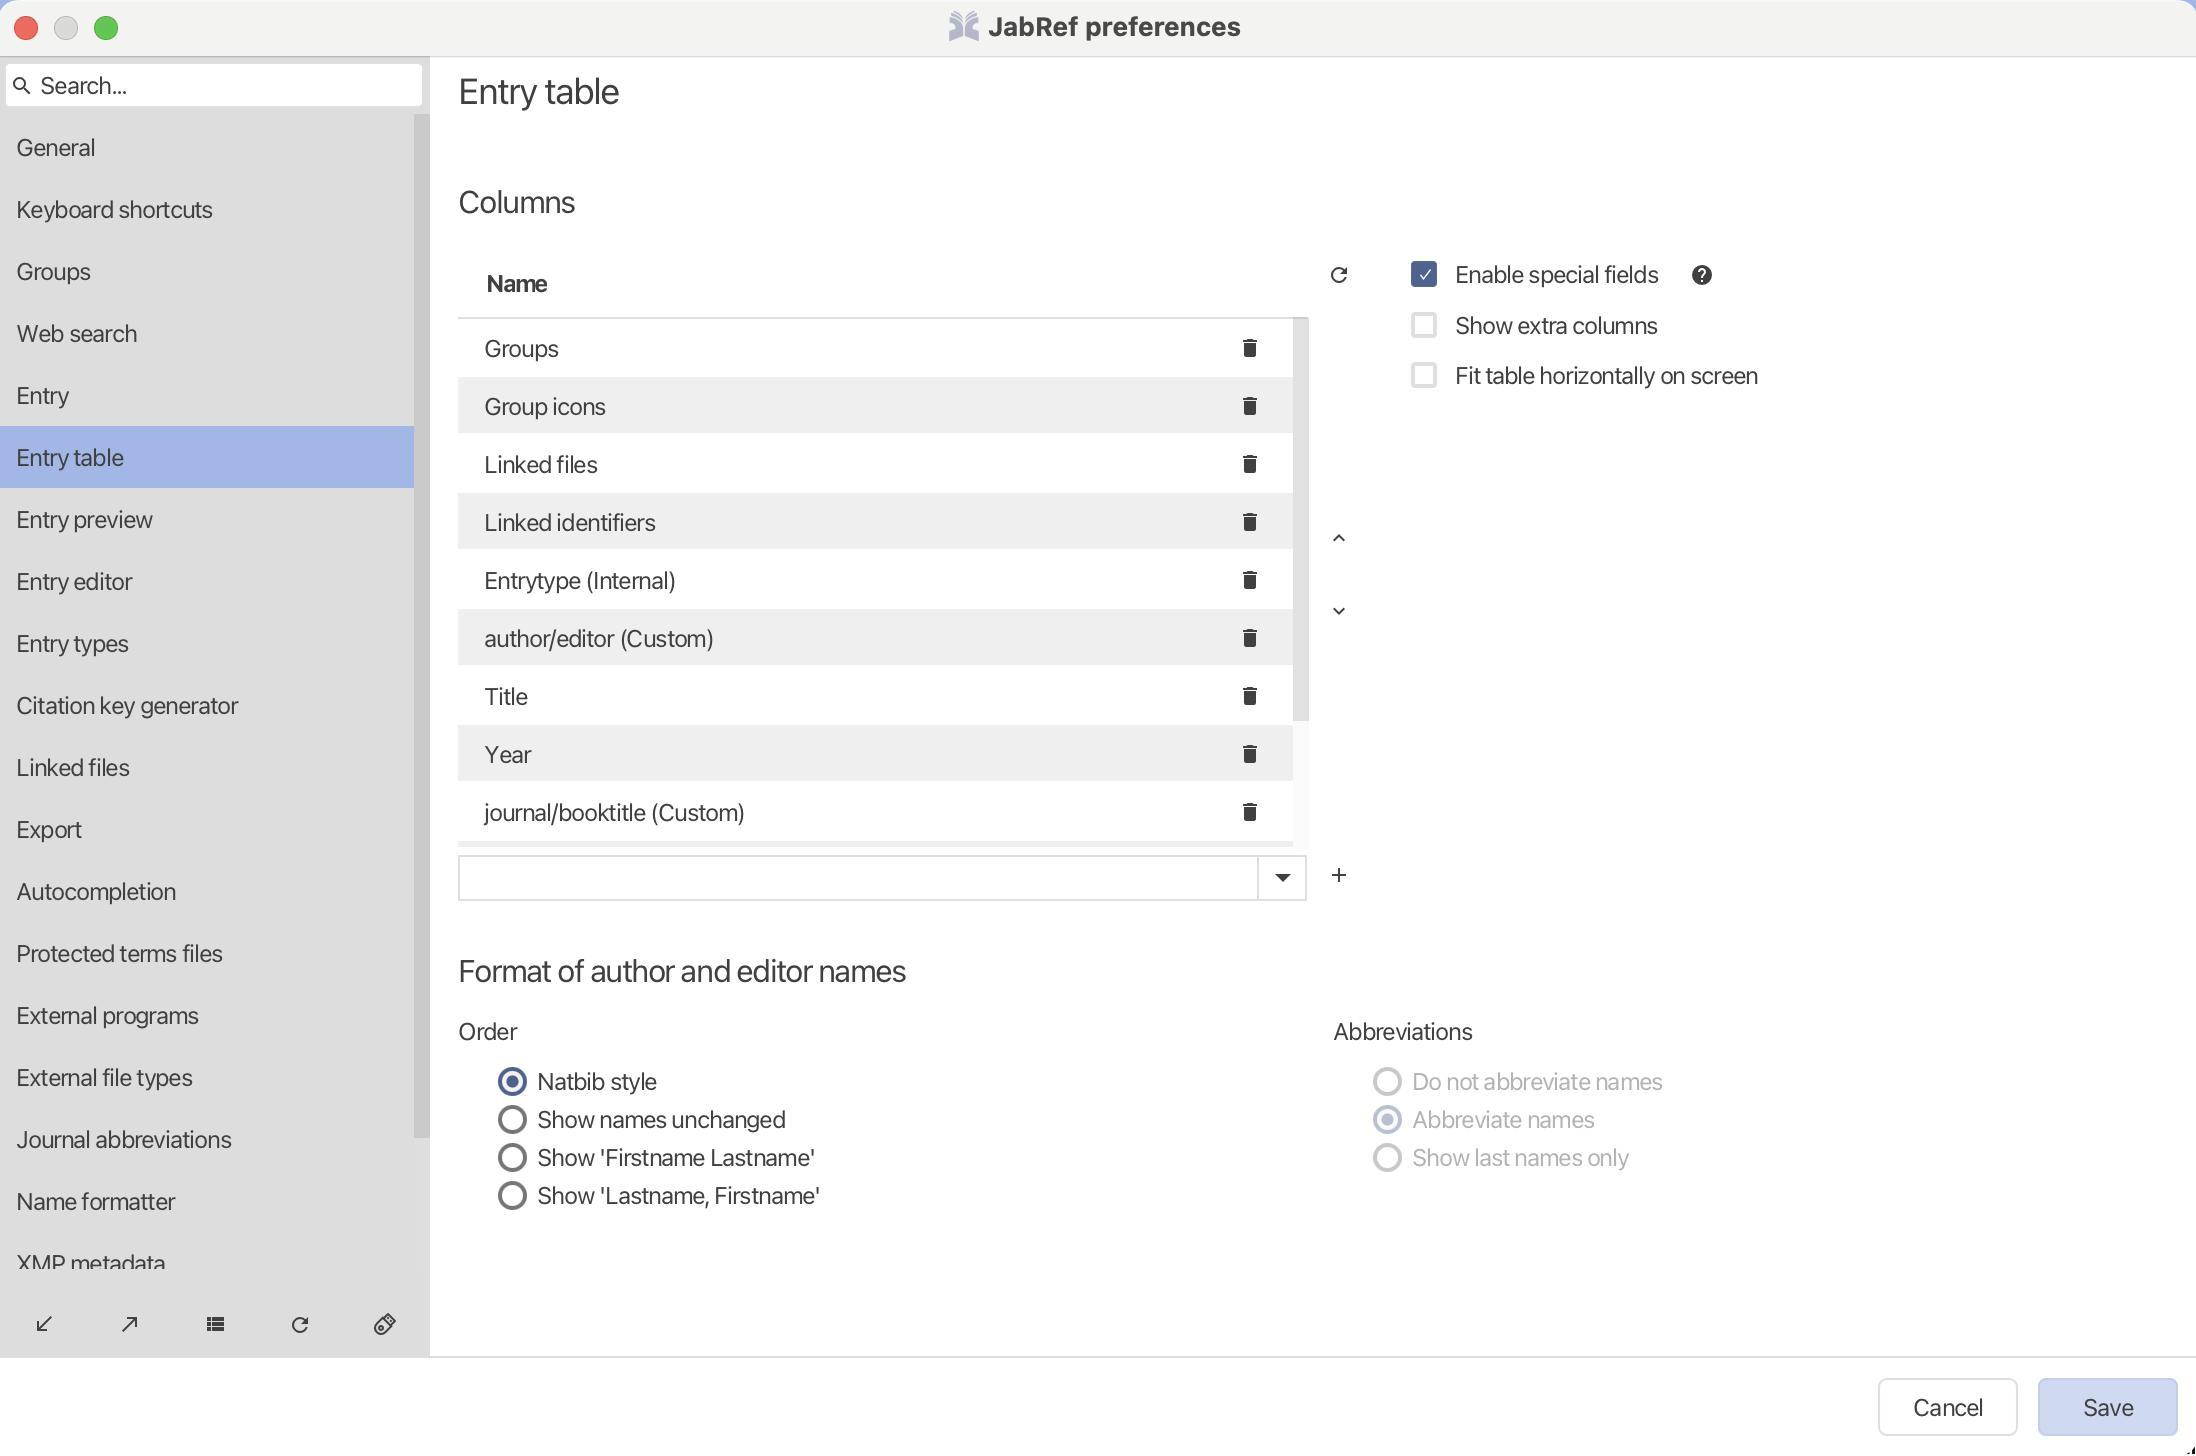
Accessibility tree:
{"name": "JabRef_preferences", "role": "AXWindow", "description": null, "role_description": "звичайне вікно", "value": null, "position": "314.00;193.00", "size": "1100;728", "children": [{"name": null, "role": "No role", "description": null, "role_description": "dialog", "value": null, "position": "0.00;28.00", "size": "1100;700", "children": [{"name": null, "role": "AXButton", "description": "Cancel", "role_description": "кнопка", "value": null, "position": "940.00;689.00", "size": "70;29", "children": []}, {"name": null, "role": "AXButton", "description": "Save", "role_description": "кнопка", "value": null, "position": "1020.00;689.00", "size": "70;29", "children": []}, {"name": null, "role": "AXTextField", "description": null, "role_description": "текстове поле", "value": "Search...", "position": "3.00;31.00", "size": "210;23", "children": [{"name": null, "role": "AXStaticText", "description": null, "role_description": "текст", "value": "Search...", "position": "21.00;35.00", "size": "43;15", "children": []}, {"name": null, "role": "AXStaticText", "description": null, "role_description": "текст", "value": "", "position": "21.00;35.00", "size": "0;15", "children": []}, {"name": null, "role": "AXStaticText", "description": null, "role_description": "текст", "value": null, "position": "6.00;35.50", "size": "12;14", "children": []}]}, {"name": null, "role": "AXTable", "description": null, "role_description": "list", "value": null, "position": "0.00;57.00", "size": "216;580", "children": [{"name": "General", "role": "AXRow", "description": null, "role_description": "рядок таблиці", "value": null, "position": "1.00;58.00", "size": "207;31", "children": [{"name": null, "role": "AXStaticText", "description": null, "role_description": "текст", "value": "General", "position": "9.00;66.00", "size": "39;15", "children": []}]}, {"name": "Keyboard_shortcuts", "role": "AXRow", "description": null, "role_description": "рядок таблиці", "value": null, "position": "1.00;89.00", "size": "207;31", "children": [{"name": null, "role": "AXStaticText", "description": null, "role_description": "текст", "value": "Keyboard shortcuts", "position": "9.00;97.00", "size": "98;15", "children": []}]}, {"name": "Groups", "role": "AXRow", "description": null, "role_description": "рядок таблиці", "value": null, "position": "1.00;120.00", "size": "207;31", "children": [{"name": null, "role": "AXStaticText", "description": null, "role_description": "текст", "value": "Groups", "position": "9.00;128.00", "size": "37;15", "children": []}]}, {"name": "Web_search", "role": "AXRow", "description": null, "role_description": "рядок таблиці", "value": null, "position": "1.00;151.00", "size": "207;31", "children": [{"name": null, "role": "AXStaticText", "description": null, "role_description": "текст", "value": "Web search", "position": "9.00;159.00", "size": "60;15", "children": []}]}, {"name": "Entry", "role": "AXRow", "description": null, "role_description": "рядок таблиці", "value": null, "position": "1.00;182.00", "size": "207;31", "children": [{"name": null, "role": "AXStaticText", "description": null, "role_description": "текст", "value": "Entry", "position": "9.00;190.00", "size": "26;15", "children": []}]}, {"name": "Entry_table", "role": "AXRow", "description": null, "role_description": "рядок таблиці", "value": null, "position": "1.00;213.00", "size": "207;31", "children": [{"name": null, "role": "AXStaticText", "description": null, "role_description": "текст", "value": "Entry table", "position": "9.00;221.00", "size": "53;15", "children": []}]}, {"name": "Entry_preview", "role": "AXRow", "description": null, "role_description": "рядок таблиці", "value": null, "position": "1.00;244.00", "size": "207;31", "children": [{"name": null, "role": "AXStaticText", "description": null, "role_description": "текст", "value": "Entry preview", "position": "9.00;252.00", "size": "68;15", "children": []}]}, {"name": "Entry_editor", "role": "AXRow", "description": null, "role_description": "рядок таблиці", "value": null, "position": "1.00;275.00", "size": "207;31", "children": [{"name": null, "role": "AXStaticText", "description": null, "role_description": "текст", "value": "Entry editor", "position": "9.00;283.00", "size": "58;15", "children": []}]}, {"name": "Entry_types", "role": "AXRow", "description": null, "role_description": "рядок таблиці", "value": null, "position": "1.00;306.00", "size": "207;31", "children": [{"name": null, "role": "AXStaticText", "description": null, "role_description": "текст", "value": "Entry types", "position": "9.00;314.00", "size": "56;15", "children": []}]}, {"name": "Citation_key_generator", "role": "AXRow", "description": null, "role_description": "рядок таблиці", "value": null, "position": "1.00;337.00", "size": "207;31", "children": [{"name": null, "role": "AXStaticText", "description": null, "role_description": "текст", "value": "Citation key generator", "position": "9.00;345.00", "size": "110;15", "children": []}]}, {"name": "Linked_files", "role": "AXRow", "description": null, "role_description": "рядок таблиці", "value": null, "position": "1.00;368.00", "size": "207;31", "children": [{"name": null, "role": "AXStaticText", "description": null, "role_description": "текст", "value": "Linked files", "position": "9.00;376.00", "size": "56;15", "children": []}]}, {"name": "Export", "role": "AXRow", "description": null, "role_description": "рядок таблиці", "value": null, "position": "1.00;399.00", "size": "207;31", "children": [{"name": null, "role": "AXStaticText", "description": null, "role_description": "текст", "value": "Export", "position": "9.00;407.00", "size": "33;15", "children": []}]}, {"name": "Autocompletion", "role": "AXRow", "description": null, "role_description": "рядок таблиці", "value": null, "position": "1.00;430.00", "size": "207;31", "children": [{"name": null, "role": "AXStaticText", "description": null, "role_description": "текст", "value": "Autocompletion", "position": "9.00;438.00", "size": "80;15", "children": []}]}, {"name": "Protected_terms_files", "role": "AXRow", "description": null, "role_description": "рядок таблиці", "value": null, "position": "1.00;461.00", "size": "207;31", "children": [{"name": null, "role": "AXStaticText", "description": null, "role_description": "текст", "value": "Protected terms files", "position": "9.00;469.00", "size": "103;15", "children": []}]}, {"name": "External_programs", "role": "AXRow", "description": null, "role_description": "рядок таблиці", "value": null, "position": "1.00;492.00", "size": "207;31", "children": [{"name": null, "role": "AXStaticText", "description": null, "role_description": "текст", "value": "External programs", "position": "9.00;500.00", "size": "91;15", "children": []}]}, {"name": "External_file_types", "role": "AXRow", "description": null, "role_description": "рядок таблиці", "value": null, "position": "1.00;523.00", "size": "207;31", "children": [{"name": null, "role": "AXStaticText", "description": null, "role_description": "текст", "value": "External file types", "position": "9.00;531.00", "size": "88;15", "children": []}]}, {"name": "Journal_abbreviations", "role": "AXRow", "description": null, "role_description": "рядок таблиці", "value": null, "position": "1.00;554.00", "size": "207;31", "children": [{"name": null, "role": "AXStaticText", "description": null, "role_description": "текст", "value": "Journal abbreviations", "position": "9.00;562.00", "size": "107;15", "children": []}]}, {"name": "Name_formatter", "role": "AXRow", "description": null, "role_description": "рядок таблиці", "value": null, "position": "1.00;585.00", "size": "207;31", "children": [{"name": null, "role": "AXStaticText", "description": null, "role_description": "текст", "value": "Name formatter", "position": "9.00;593.00", "size": "79;15", "children": []}]}, {"name": "XMP_metadata", "role": "AXRow", "description": null, "role_description": "рядок таблиці", "value": null, "position": "1.00;616.00", "size": "207;31", "children": [{"name": null, "role": "AXStaticText", "description": null, "role_description": "текст", "value": "XMP metadata", "position": "9.00;624.00", "size": "75;15", "children": []}]}, {"name": null, "role": "AXScrollBar", "description": null, "role_description": "смуга прокручування", "value": 0.0, "position": "208.00;57.00", "size": "8;580", "children": [{"name": null, "role": "AXButton", "description": null, "role_description": "кнопка", "value": null, "position": "208.00;635.50", "size": "8;1", "children": []}, {"name": null, "role": "AXButton", "description": null, "role_description": "кнопка", "value": null, "position": "208.00;57.00", "size": "8;1", "children": []}, {"name": null, "role": "AXValueIndicator", "description": null, "role_description": "індикатор значення", "value": 0.0, "position": "208.00;57.00", "size": "8;512", "children": []}]}]}, {"name": null, "role": "AXButton", "description": null, "role_description": "кнопка", "value": null, "position": "3.00;648.50", "size": "40;26", "children": []}, {"name": null, "role": "AXButton", "description": null, "role_description": "кнопка", "value": null, "position": "46.00;648.50", "size": "40;26", "children": []}, {"name": null, "role": "AXButton", "description": null, "role_description": "кнопка", "value": null, "position": "88.50;648.50", "size": "40;26", "children": []}, {"name": null, "role": "AXButton", "description": null, "role_description": "кнопка", "value": null, "position": "131.00;648.50", "size": "40;26", "children": []}, {"name": null, "role": "AXCheckBox", "description": null, "role_description": "галочка", "value": 0, "position": "173.50;648.50", "size": "40;26", "children": []}, {"name": null, "role": "AXScrollArea", "description": null, "role_description": "область прокручування", "value": null, "position": "224.00;28.00", "size": "876;650", "children": [{"name": null, "role": "AXStaticText", "description": null, "role_description": "текст", "value": "Entry table", "position": "230.00;34.00", "size": "80;32", "children": []}, {"name": null, "role": "AXStaticText", "description": null, "role_description": "текст", "value": "Columns", "position": "230.00;76.00", "size": "58;38", "children": []}, {"name": null, "role": "AXTable", "description": null, "role_description": "таблиця", "value": null, "position": "230.00;123.50", "size": "426;302", "children": [{"name": "Name", "role": "AXColumn", "description": null, "role_description": "стовпчик", "value": null, "position": "230.00;123.50", "size": "377;36", "children": [{"name": null, "role": "AXStaticText", "description": null, "role_description": "текст", "value": "Name", "position": "232.00;123.50", "size": "373;36", "children": []}]}, {"name": "", "role": "AXColumn", "description": null, "role_description": "стовпчик", "value": null, "position": "607.00;123.50", "size": "40;36", "children": [{"name": null, "role": "AXStaticText", "description": null, "role_description": "текст", "value": null, "position": "609.00;123.50", "size": "36;36", "children": []}]}, {"name": null, "role": "AXRow", "description": null, "role_description": "рядок таблиці", "value": null, "position": "230.00;159.50", "size": "418;29", "children": [{"name": "Groups", "role": "AXCell", "description": null, "role_description": "комірка", "value": null, "position": "230.00;159.50", "size": "377;29", "children": [{"name": null, "role": "AXStaticText", "description": null, "role_description": "текст", "value": "Groups", "position": "243.00;166.50", "size": "37;15", "children": []}]}, {"name": null, "role": "AXCell", "description": null, "role_description": "комірка", "value": null, "position": "607.00;159.50", "size": "40;29", "children": [{"name": null, "role": "AXStaticText", "description": null, "role_description": "текст", "value": null, "position": "620.00;166.50", "size": "12;14", "children": []}]}]}, {"name": null, "role": "AXRow", "description": null, "role_description": "рядок таблиці", "value": null, "position": "230.00;188.50", "size": "418;29", "children": [{"name": "Group_icons", "role": "AXCell", "description": null, "role_description": "комірка", "value": null, "position": "230.00;188.50", "size": "377;29", "children": [{"name": null, "role": "AXStaticText", "description": null, "role_description": "текст", "value": "Group icons", "position": "243.00;195.50", "size": "61;15", "children": []}]}, {"name": null, "role": "AXCell", "description": null, "role_description": "комірка", "value": null, "position": "607.00;188.50", "size": "40;29", "children": [{"name": null, "role": "AXStaticText", "description": null, "role_description": "текст", "value": null, "position": "620.00;195.50", "size": "12;14", "children": []}]}]}, {"name": null, "role": "AXRow", "description": null, "role_description": "рядок таблиці", "value": null, "position": "230.00;217.50", "size": "418;29", "children": [{"name": "Linked_files", "role": "AXCell", "description": null, "role_description": "комірка", "value": null, "position": "230.00;217.50", "size": "377;29", "children": [{"name": null, "role": "AXStaticText", "description": null, "role_description": "текст", "value": "Linked files", "position": "243.00;224.50", "size": "56;15", "children": []}]}, {"name": null, "role": "AXCell", "description": null, "role_description": "комірка", "value": null, "position": "607.00;217.50", "size": "40;29", "children": [{"name": null, "role": "AXStaticText", "description": null, "role_description": "текст", "value": null, "position": "620.00;224.50", "size": "12;14", "children": []}]}]}, {"name": null, "role": "AXRow", "description": null, "role_description": "рядок таблиці", "value": null, "position": "230.00;246.50", "size": "418;29", "children": [{"name": "Linked_identifiers", "role": "AXCell", "description": null, "role_description": "комірка", "value": null, "position": "230.00;246.50", "size": "377;29", "children": [{"name": null, "role": "AXStaticText", "description": null, "role_description": "текст", "value": "Linked identifiers", "position": "243.00;253.50", "size": "85;15", "children": []}]}, {"name": null, "role": "AXCell", "description": null, "role_description": "комірка", "value": null, "position": "607.00;246.50", "size": "40;29", "children": [{"name": null, "role": "AXStaticText", "description": null, "role_description": "текст", "value": null, "position": "620.00;253.50", "size": "12;14", "children": []}]}]}, {"name": null, "role": "AXRow", "description": null, "role_description": "рядок таблиці", "value": null, "position": "230.00;275.50", "size": "418;29", "children": [{"name": "Entrytype_(Internal)", "role": "AXCell", "description": null, "role_description": "комірка", "value": null, "position": "230.00;275.50", "size": "377;29", "children": [{"name": null, "role": "AXStaticText", "description": null, "role_description": "текст", "value": "Entrytype (Internal)", "position": "243.00;282.50", "size": "96;15", "children": []}]}, {"name": null, "role": "AXCell", "description": null, "role_description": "комірка", "value": null, "position": "607.00;275.50", "size": "40;29", "children": [{"name": null, "role": "AXStaticText", "description": null, "role_description": "текст", "value": null, "position": "620.00;282.50", "size": "12;14", "children": []}]}]}, {"name": null, "role": "AXRow", "description": null, "role_description": "рядок таблиці", "value": null, "position": "230.00;304.50", "size": "418;29", "children": [{"name": "author/editor_(Custom)", "role": "AXCell", "description": null, "role_description": "комірка", "value": null, "position": "230.00;304.50", "size": "377;29", "children": [{"name": null, "role": "AXStaticText", "description": null, "role_description": "текст", "value": "author/editor (Custom)", "position": "243.00;311.50", "size": "115;15", "children": []}]}, {"name": null, "role": "AXCell", "description": null, "role_description": "комірка", "value": null, "position": "607.00;304.50", "size": "40;29", "children": [{"name": null, "role": "AXStaticText", "description": null, "role_description": "текст", "value": null, "position": "620.00;311.50", "size": "12;14", "children": []}]}]}, {"name": null, "role": "AXRow", "description": null, "role_description": "рядок таблиці", "value": null, "position": "230.00;333.50", "size": "418;29", "children": [{"name": "Title", "role": "AXCell", "description": null, "role_description": "комірка", "value": null, "position": "230.00;333.50", "size": "377;29", "children": [{"name": null, "role": "AXStaticText", "description": null, "role_description": "текст", "value": "Title", "position": "243.00;340.50", "size": "22;15", "children": []}]}, {"name": null, "role": "AXCell", "description": null, "role_description": "комірка", "value": null, "position": "607.00;333.50", "size": "40;29", "children": [{"name": null, "role": "AXStaticText", "description": null, "role_description": "текст", "value": null, "position": "620.00;340.50", "size": "12;14", "children": []}]}]}, {"name": null, "role": "AXRow", "description": null, "role_description": "рядок таблиці", "value": null, "position": "230.00;362.50", "size": "418;29", "children": [{"name": "Year", "role": "AXCell", "description": null, "role_description": "комірка", "value": null, "position": "230.00;362.50", "size": "377;29", "children": [{"name": null, "role": "AXStaticText", "description": null, "role_description": "текст", "value": "Year", "position": "243.00;369.50", "size": "23;15", "children": []}]}, {"name": null, "role": "AXCell", "description": null, "role_description": "комірка", "value": null, "position": "607.00;362.50", "size": "40;29", "children": [{"name": null, "role": "AXStaticText", "description": null, "role_description": "текст", "value": null, "position": "620.00;369.50", "size": "12;14", "children": []}]}]}, {"name": null, "role": "AXRow", "description": null, "role_description": "рядок таблиці", "value": null, "position": "230.00;391.50", "size": "418;29", "children": [{"name": "journal/booktitle_(Custom)", "role": "AXCell", "description": null, "role_description": "комірка", "value": null, "position": "230.00;391.50", "size": "377;29", "children": [{"name": null, "role": "AXStaticText", "description": null, "role_description": "текст", "value": "journal/booktitle (Custom)", "position": "242.65;398.50", "size": "131;15", "children": []}]}, {"name": null, "role": "AXCell", "description": null, "role_description": "комірка", "value": null, "position": "607.00;391.50", "size": "40;29", "children": [{"name": null, "role": "AXStaticText", "description": null, "role_description": "текст", "value": null, "position": "620.00;398.50", "size": "12;14", "children": []}]}]}, {"name": null, "role": "AXRow", "description": null, "role_description": "рядок таблиці", "value": null, "position": "230.00;420.50", "size": "418;29", "children": [{"name": "Rank_(Special)", "role": "AXCell", "description": null, "role_description": "комірка", "value": null, "position": "230.00;420.50", "size": "377;29", "children": [{"name": null, "role": "AXStaticText", "description": null, "role_description": "текст", "value": "Rank (Special)", "position": "243.00;427.50", "size": "72;15", "children": []}]}, {"name": null, "role": "AXCell", "description": null, "role_description": "комірка", "value": null, "position": "607.00;420.50", "size": "40;29", "children": [{"name": null, "role": "AXStaticText", "description": null, "role_description": "текст", "value": null, "position": "620.00;427.50", "size": "12;14", "children": []}]}]}, {"name": null, "role": "AXScrollBar", "description": null, "role_description": "смуга прокручування", "value": 0.0, "position": "647.50;158.50", "size": "8;267", "children": [{"name": null, "role": "AXButton", "description": null, "role_description": "кнопка", "value": null, "position": "647.50;424.50", "size": "8;1", "children": []}, {"name": null, "role": "AXButton", "description": null, "role_description": "кнопка", "value": null, "position": "647.50;158.50", "size": "8;1", "children": []}, {"name": null, "role": "AXValueIndicator", "description": null, "role_description": "індикатор значення", "value": 0.0, "position": "647.50;158.50", "size": "8;202", "children": []}]}]}, {"name": null, "role": "AXComboBox", "description": null, "role_description": "контейнер вибору", "value": "", "position": "230.00;427.50", "size": "424;23", "children": [{"name": null, "role": "AXTextField", "description": null, "role_description": "текстове поле", "value": null, "position": "230.00;427.50", "size": "400;23", "children": [{"name": null, "role": "AXStaticText", "description": null, "role_description": "текст", "value": "", "position": "237.00;431.50", "size": "0;15", "children": []}]}, {"name": null, "role": "AXTable", "description": null, "role_description": "list", "value": null, "position": "230.00;427.50", "size": "1;1", "children": []}]}, {"name": null, "role": "AXButton", "description": null, "role_description": "кнопка", "value": null, "position": "658.50;123.50", "size": "24;26", "children": []}, {"name": null, "role": "AXButton", "description": null, "role_description": "кнопка", "value": null, "position": "658.50;255.50", "size": "24;26", "children": []}, {"name": null, "role": "AXButton", "description": null, "role_description": "кнопка", "value": null, "position": "658.50;292.00", "size": "24;26", "children": []}, {"name": null, "role": "AXButton", "description": null, "role_description": "кнопка", "value": null, "position": "658.50;424.00", "size": "24;26", "children": []}, {"name": null, "role": "AXCheckBox", "description": "Enable special fields", "role_description": "галочка", "value": 1, "position": "706.50;129.50", "size": "124;15", "children": []}, {"name": null, "role": "AXButton", "description": null, "role_description": "кнопка", "value": null, "position": "840.00;123.50", "size": "24;26", "children": []}, {"name": null, "role": "AXCheckBox", "description": "Show extra columns", "role_description": "галочка", "value": 0, "position": "706.50;155.00", "size": "124;15", "children": []}, {"name": null, "role": "AXCheckBox", "description": "Fit table horizontally on screen", "role_description": "галочка", "value": 0, "position": "706.50;180.00", "size": "174;15", "children": []}, {"name": null, "role": "AXStaticText", "description": null, "role_description": "текст", "value": "Format of author and editor names", "position": "230.00;460.50", "size": "224;38", "children": []}, {"name": null, "role": "AXStaticText", "description": null, "role_description": "текст", "value": "Order", "position": "230.00;508.00", "size": "29;15", "children": []}, {"name": null, "role": "AXRadioButton", "description": "Natbib style", "role_description": "радіо-кнопка", "value": true, "position": "250.00;533.00", "size": "80;15", "children": []}, {"name": null, "role": "AXRadioButton", "description": "Show names unchanged", "role_description": "радіо-кнопка", "value": false, "position": "250.00;552.00", "size": "144;15", "children": []}, {"name": null, "role": "AXRadioButton", "description": "Show 'Firstname Lastname'", "role_description": "радіо-кнопка", "value": false, "position": "250.00;571.00", "size": "159;15", "children": []}, {"name": null, "role": "AXRadioButton", "description": "Show 'Lastname, Firstname'", "role_description": "радіо-кнопка", "value": false, "position": "250.00;590.00", "size": "162;15", "children": []}, {"name": null, "role": "AXStaticText", "description": null, "role_description": "текст", "value": "Abbreviations", "position": "667.50;508.00", "size": "70;15", "children": []}, {"name": null, "role": "AXRadioButton", "description": "Do not abbreviate names", "role_description": "радіо-кнопка", "value": false, "position": "687.50;533.00", "size": "145;15", "children": []}, {"name": null, "role": "AXRadioButton", "description": "Abbreviate names", "role_description": "радіо-кнопка", "value": true, "position": "687.50;552.00", "size": "110;15", "children": []}, {"name": null, "role": "AXRadioButton", "description": "Show last names only", "role_description": "радіо-кнопка", "value": false, "position": "687.50;571.00", "size": "128;15", "children": []}]}]}, {"name": null, "role": "AXButton", "description": null, "role_description": "кнопка закривання", "value": null, "position": "7.00;6.00", "size": "14;16", "children": []}, {"name": null, "role": "AXButton", "description": null, "role_description": "кнопка оптимізації", "value": null, "position": "47.00;6.00", "size": "14;16", "children": [{"name": null, "role": "AXGroup", "description": null, "role_description": "група", "value": null, "position": "47.00;6.00", "size": "14;16", "children": [{"name": null, "role": "AXGroup", "description": null, "role_description": "group", "value": null, "position": "47.00;6.00", "size": "14;16", "children": []}]}]}, {"name": null, "role": "AXButton", "description": null, "role_description": "кнопка згортання", "value": null, "position": "27.00;6.00", "size": "14;16", "children": []}, {"name": "JabRef_preferences", "role": "AXImage", "description": null, "role_description": "зображення", "value": null, "position": "475.00;5.00", "size": "16;16", "children": []}, {"name": null, "role": "AXStaticText", "description": null, "role_description": "текст", "value": "JabRef preferences", "position": "493.00;5.00", "size": "131;16", "children": []}]}